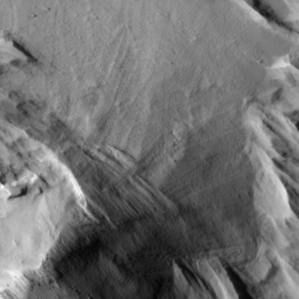
Label: non_frost